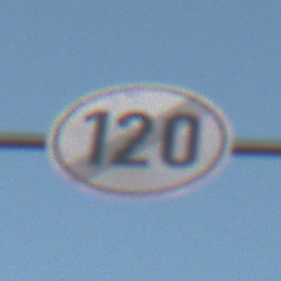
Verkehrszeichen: EndeGeschwindigkeit120
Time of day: SunriseSunset
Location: Outdoor (Nature)
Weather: Clear
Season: NotSpecified
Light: Natural